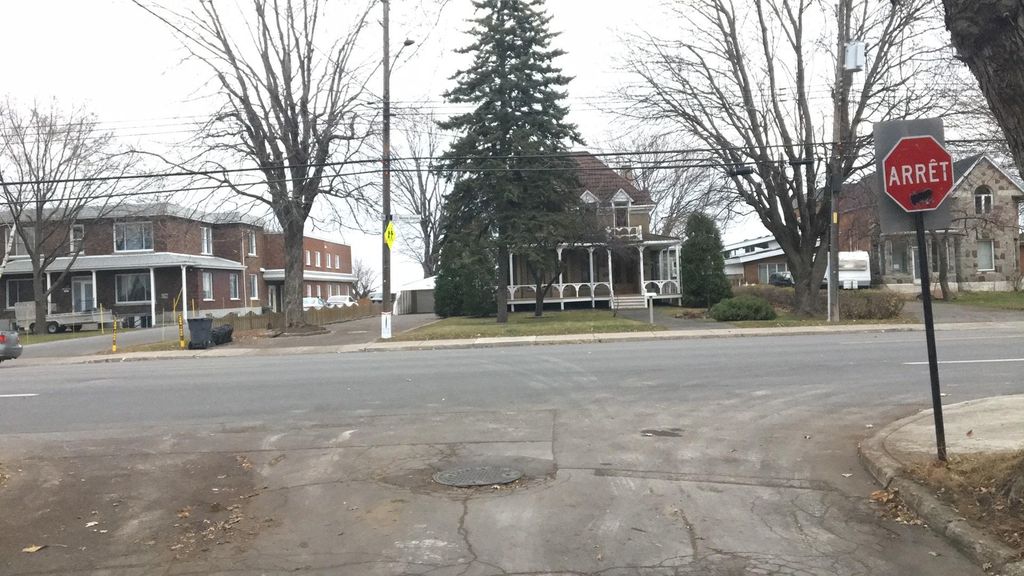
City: montreal